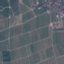
Land use / land cover class: PermanentCrop